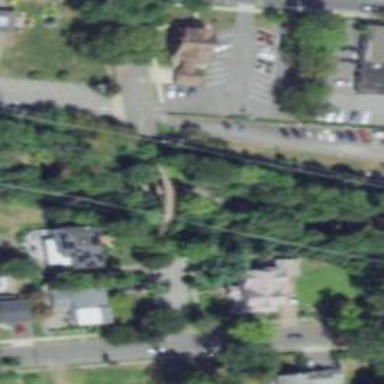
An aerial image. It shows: Footway bridge.